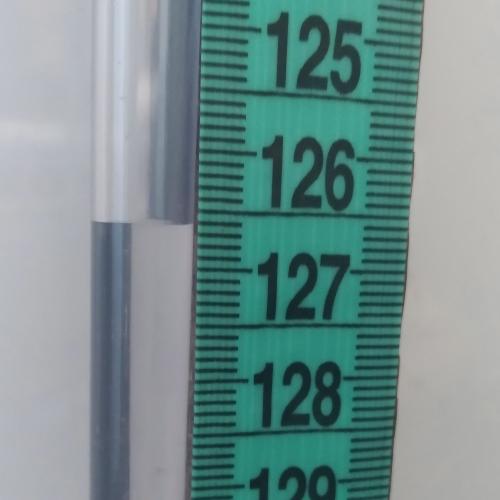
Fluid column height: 126.6 cm